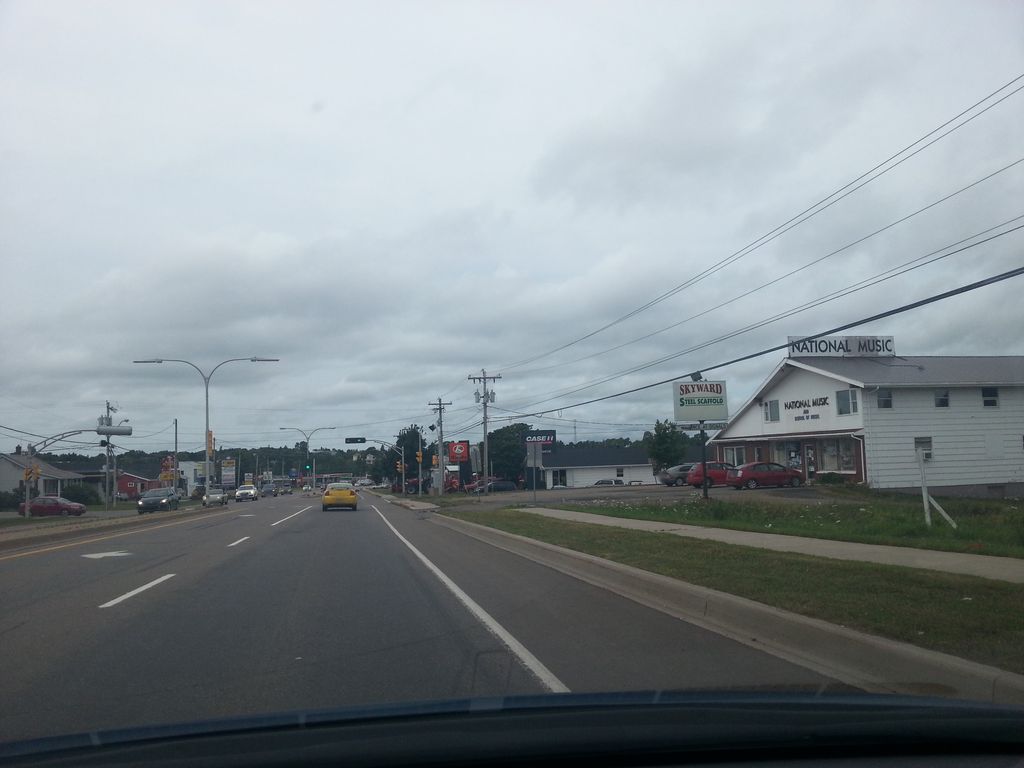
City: charlottetown